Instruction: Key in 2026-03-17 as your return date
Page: home
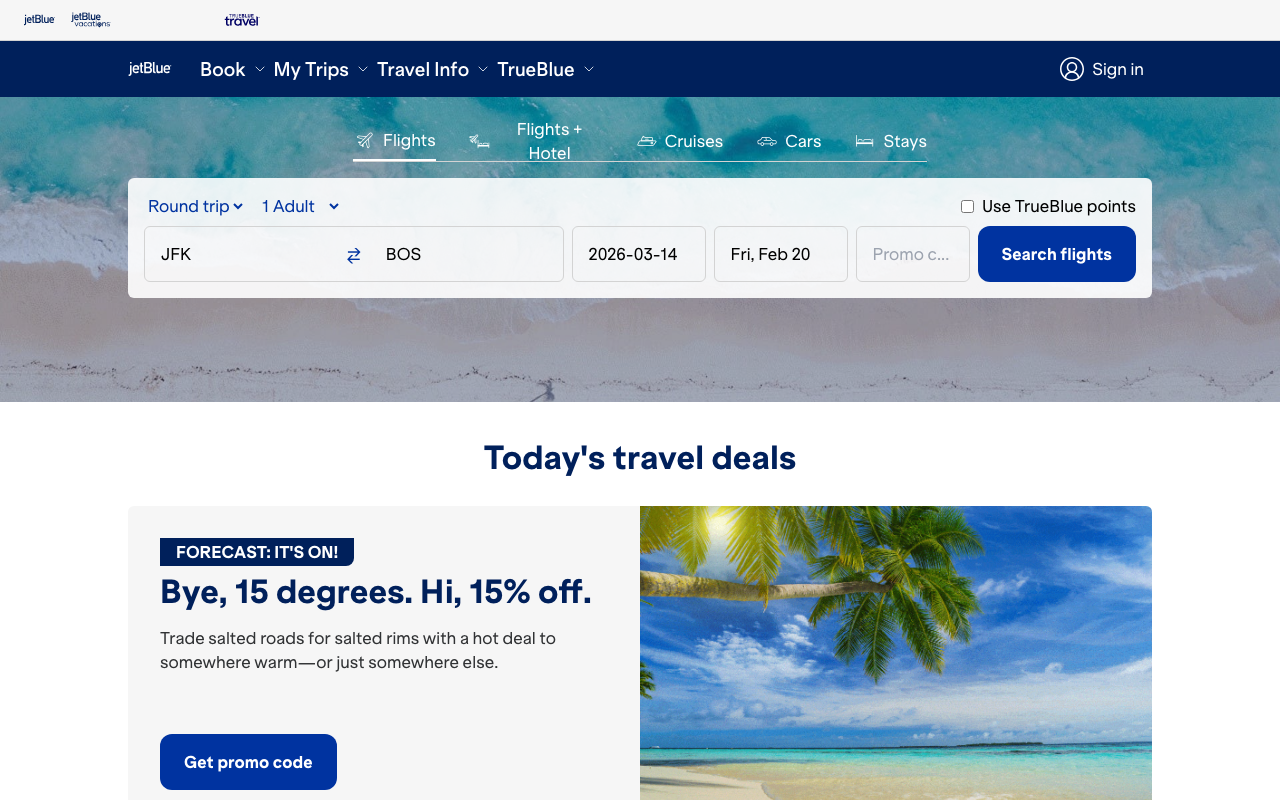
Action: type